Question: I'm relative new to OS X development (coming from iOS).
How can I archive a similar window like in the messages app for OS X?
I think I must create a NSWindow subclass and override something? Any idea what?

OS X Yosemite is the deployment target. No need to support older OS.
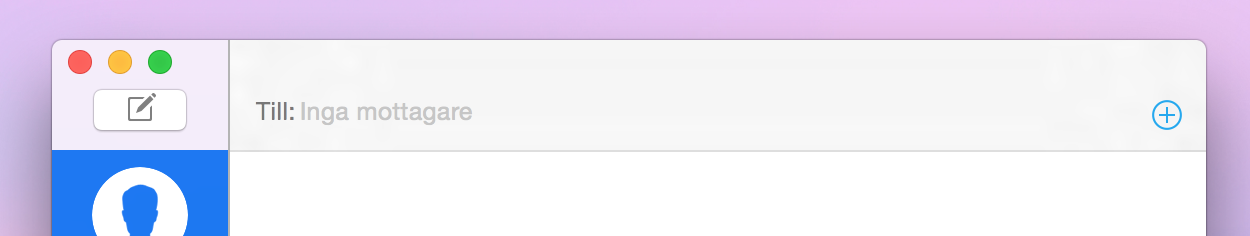
Answer: Ok, I found the solution.
You have to create a subclass of 'NSWindowController' and in the 'windowDidLoad' method, you have to put this code:
'''
self.window!.titlebarAppearsTransparent = true
'''
to make the whole thing work, you have to activate "Full Size Content View" in Interface Builder.